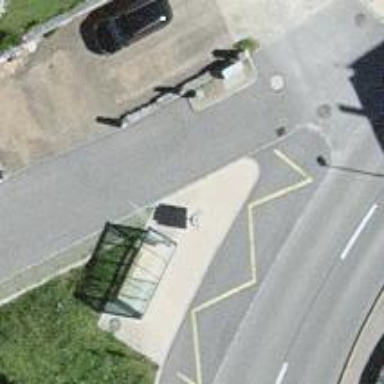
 serving as platform for public transportation."